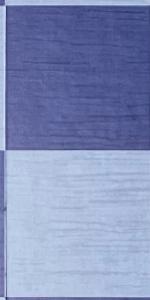
Label: Empty